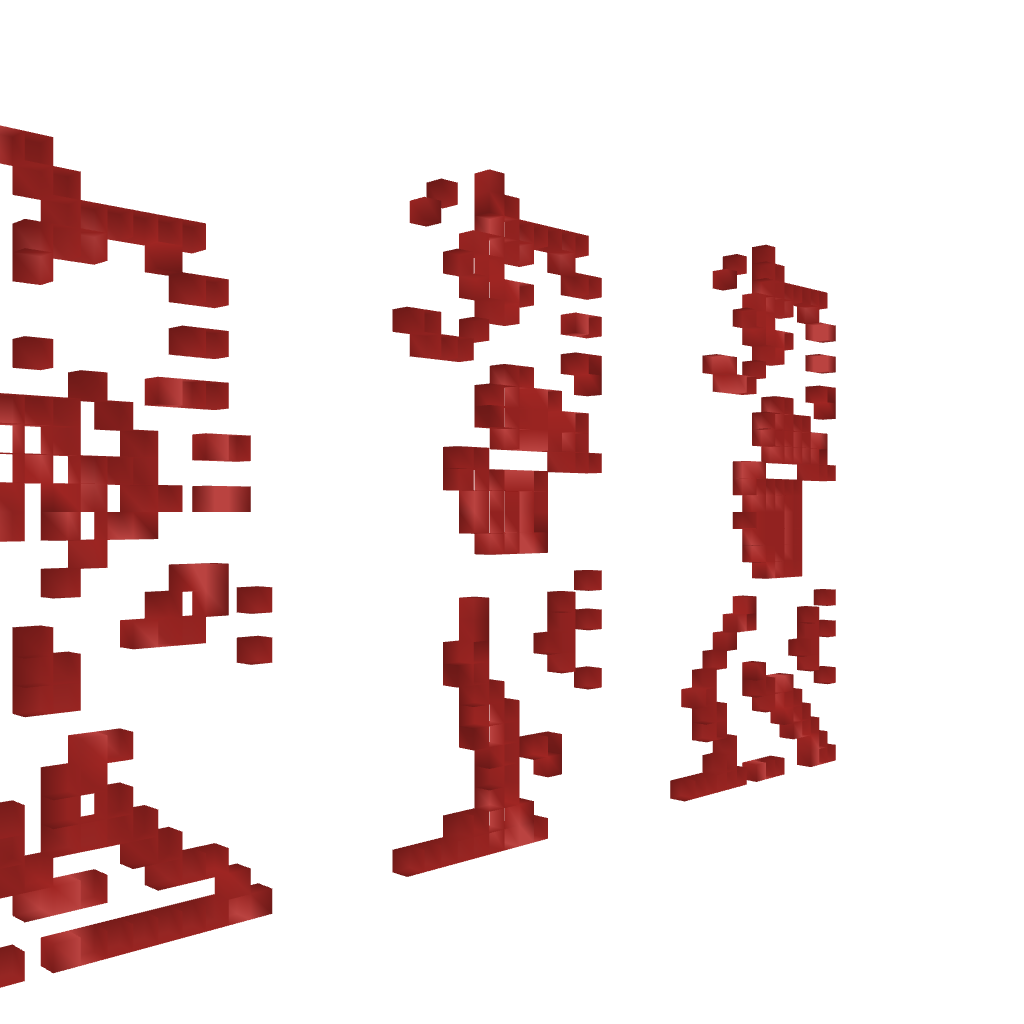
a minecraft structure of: Mermen from Castlevania 1